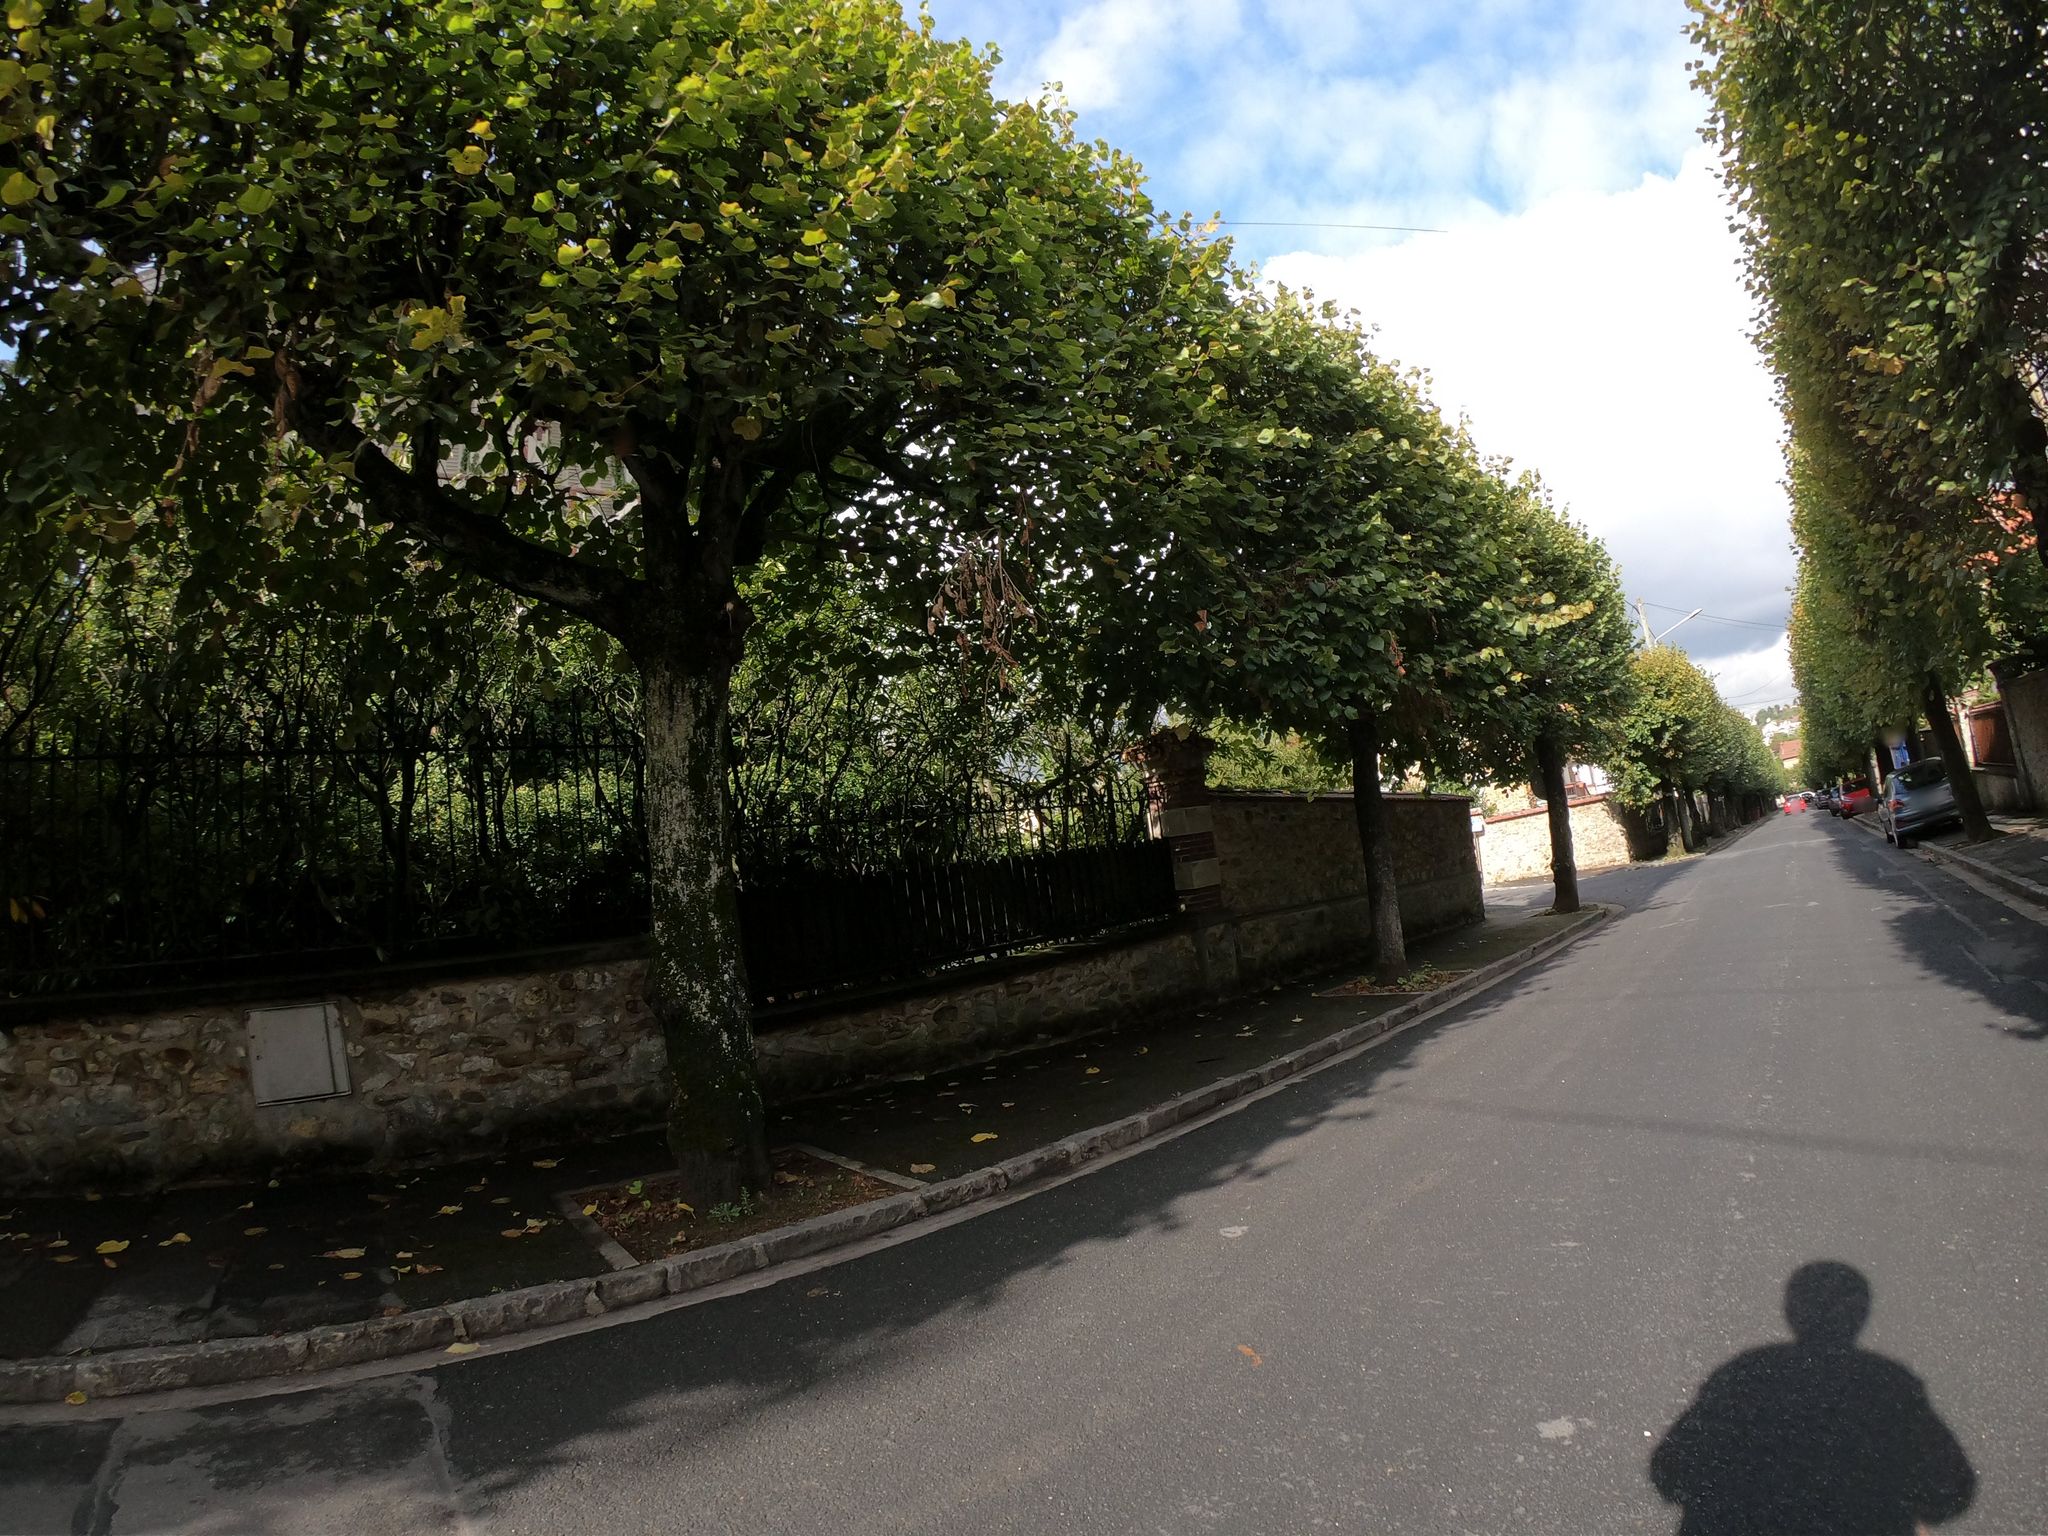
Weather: clear
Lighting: day
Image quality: slightly poor
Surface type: cycling surface
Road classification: unclassified
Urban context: urban centre
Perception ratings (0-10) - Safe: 7.67, Lively: 5.85, Beautiful: 9.61, Boring: 2.75, Depressing: 2.38, Wealthy: 8.21